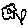
Label: flower